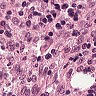
Metastatic tissue present: no